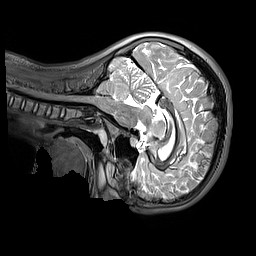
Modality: T2w
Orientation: sagittal
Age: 11
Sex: female
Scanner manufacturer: siemens
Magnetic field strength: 3 T
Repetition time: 3.2 s
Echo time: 0.408 s